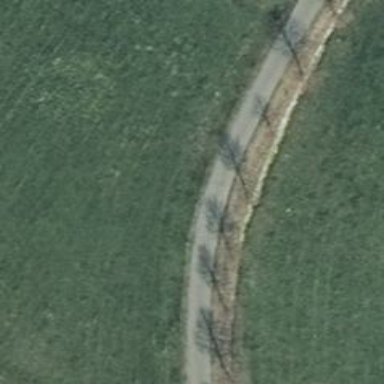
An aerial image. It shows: Asphalt path.